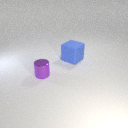
large blue rubber cube to the right of small purple metal cylinder